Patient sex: F
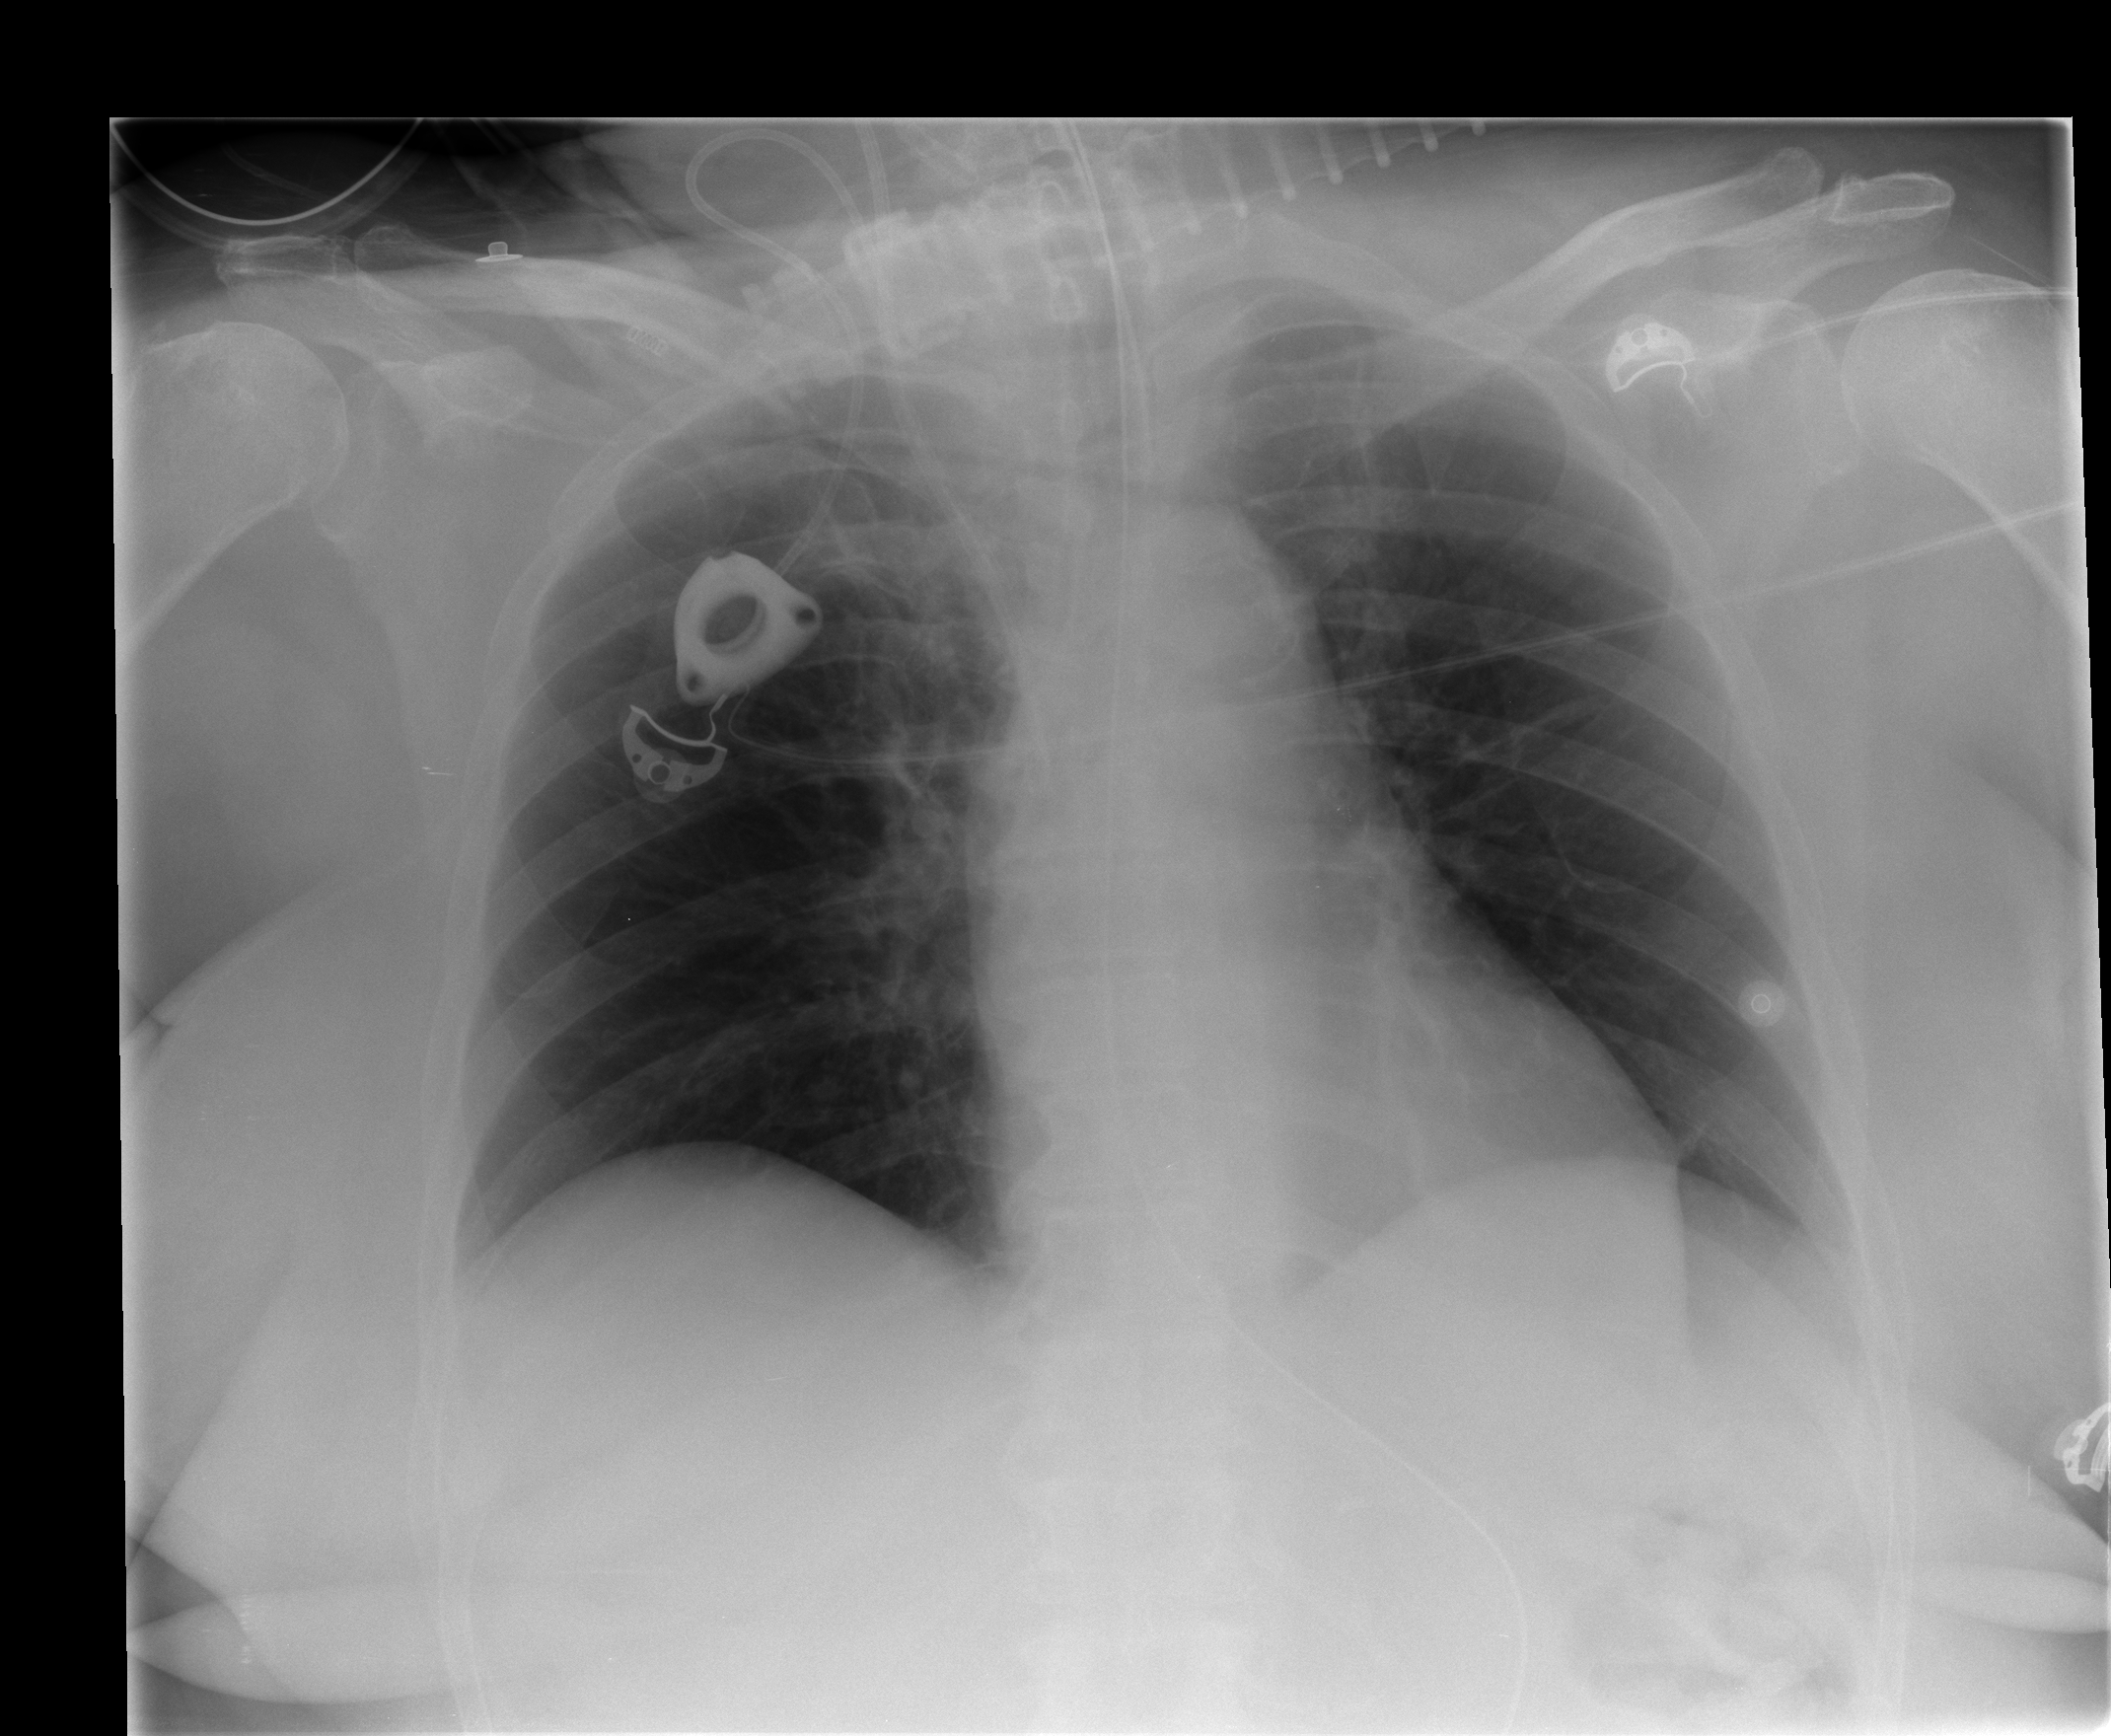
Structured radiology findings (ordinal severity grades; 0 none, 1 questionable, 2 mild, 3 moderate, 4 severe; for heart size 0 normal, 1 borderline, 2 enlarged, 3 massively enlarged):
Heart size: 0
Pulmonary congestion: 2
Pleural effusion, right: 0
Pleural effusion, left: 0
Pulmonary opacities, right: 0
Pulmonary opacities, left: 0
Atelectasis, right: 0
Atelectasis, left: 0